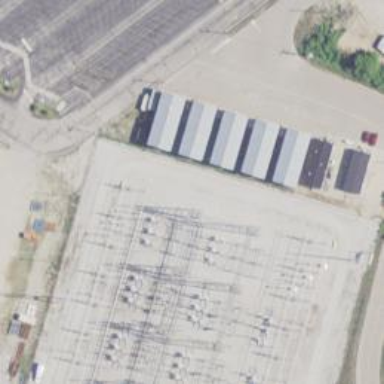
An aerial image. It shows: Switch for power supply.